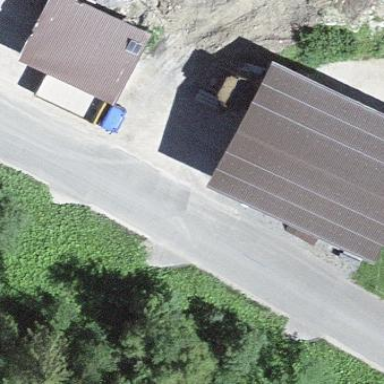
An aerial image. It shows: View of roof of building.